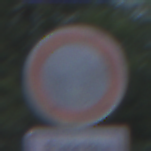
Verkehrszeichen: VerbotFahrzeugeAllerArt
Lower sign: BesondereFahrzeugeUndTransportgueter11
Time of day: SunriseSunset
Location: Outdoor (Urban)
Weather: PartlyCloudy
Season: NotSpecified
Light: Natural